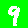
Digit: 9